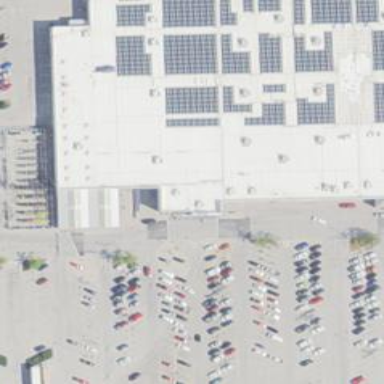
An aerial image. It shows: Parking area.